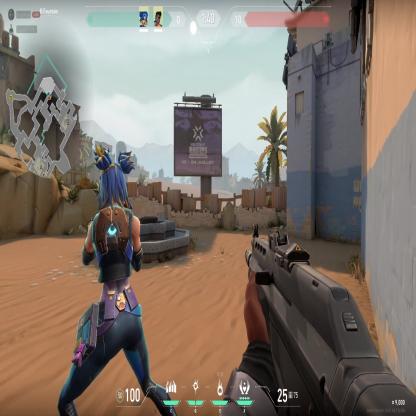
Label: teammate